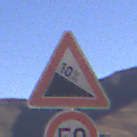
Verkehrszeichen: Gefaelle10
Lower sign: Geschwindigkeit50
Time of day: Midday
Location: Outdoor (Nature)
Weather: Clear
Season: NotSpecified
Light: Natural